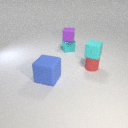
small cyan metal cube below small purple rubber cube